Question: I am trying to figure out why the classic way of image preloading before drawing in canvas is firing a "Type error" on chrome.
Let's see the situation:
I try to preload images in 3 different ways:
1. creating a new Image() instance
2. creating an image element
3. creating a jQuery image object
Or if you prefer some code:
'''
var canvas1 = document.getElementById('canvas-1'),
context1 = canvas1.getContext('2d'),
image1 = new Image(),
canvas2 = document.getElementById('canvas-2'),
context2 = canvas2.getContext('2d'),
image2 = document.createElement('img'),
$canvas3 = $('#canvas-3'),
context3 = $canvas3.get(0).getContext('2d'),
$image3 = $(''),
loadImage = function (image, context, debugIndice) {
debugIndice = debugIndice || -1;
image.onload = function () {
try {
context.drawImage(this, 0, 0, 100, 100);
}
catch (e) {
console.log('error for debugIndice', debugIndice, e, this);
}
}
image.src = "http://upload.wikimedia.org/wikipedia/commons/8/87/Google_Chrome_icon_%282011%29.png";
};
loadImage(image1, context1, 1);
loadImage(image2, context2, 2);
loadImage($image3.get(0), context3, 3);
'''
Please watch the <URL> here.
I only have a Type error for the first loadImage call.
I am using Google Chrome 27.0.1453.94 on Windows at my company, and Google Chrome 27.0.1453.93 on Mac OS X, both x64 platforms.
This code works fine in Firefox, (I'm not kidding, I swear it)
Does someone knows about this Image() class problem in Chrome ?
EDIT: Here is a screen of the bug:

You can watch it on real size <URL>.
This is not a big problem, anyway I will use the jQuery way, but I am really curious to see what is the cause, and why did I lose some time trying to fix it!
I took a look at this <URL>.
I am still asking as I am not sure that it is the same ?!
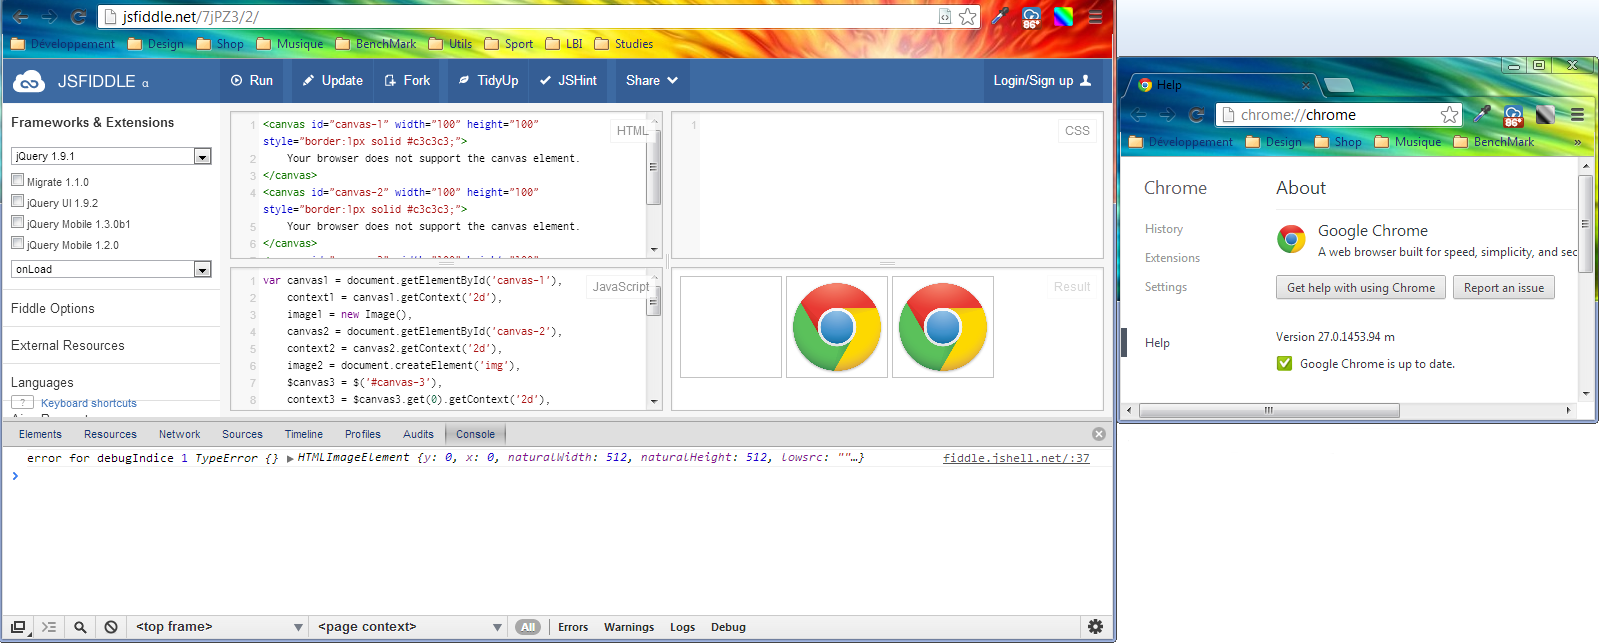
Answer: That's not exactly a solution as this is a Chrome bug. But here is the related Chrome bug on their tracker. It is a known issue and should be fix in the - hopefully - near future: <URL>
In the meantime, use 'document.createElement("img")' instead of 'new Image()'.